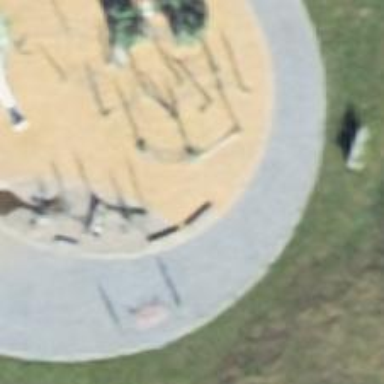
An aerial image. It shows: Playground structure with water feature.